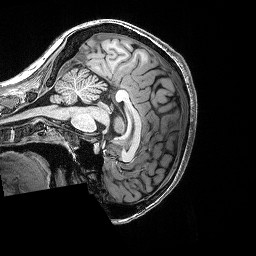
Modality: T1w
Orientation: sagittal
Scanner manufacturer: siemens
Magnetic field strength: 3 T
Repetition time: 2.53 s
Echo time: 0.0033 s